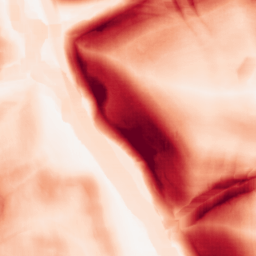
Category: morphological
Decomposition family: morphological_square
Decomposition parameters: operation: gradient
size: 15
Upsampling method: sinc_hamming
Upsampling parameters: scale: 2
kernel_size: 4
Upsampling scale: 2